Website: home-depot
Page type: payment
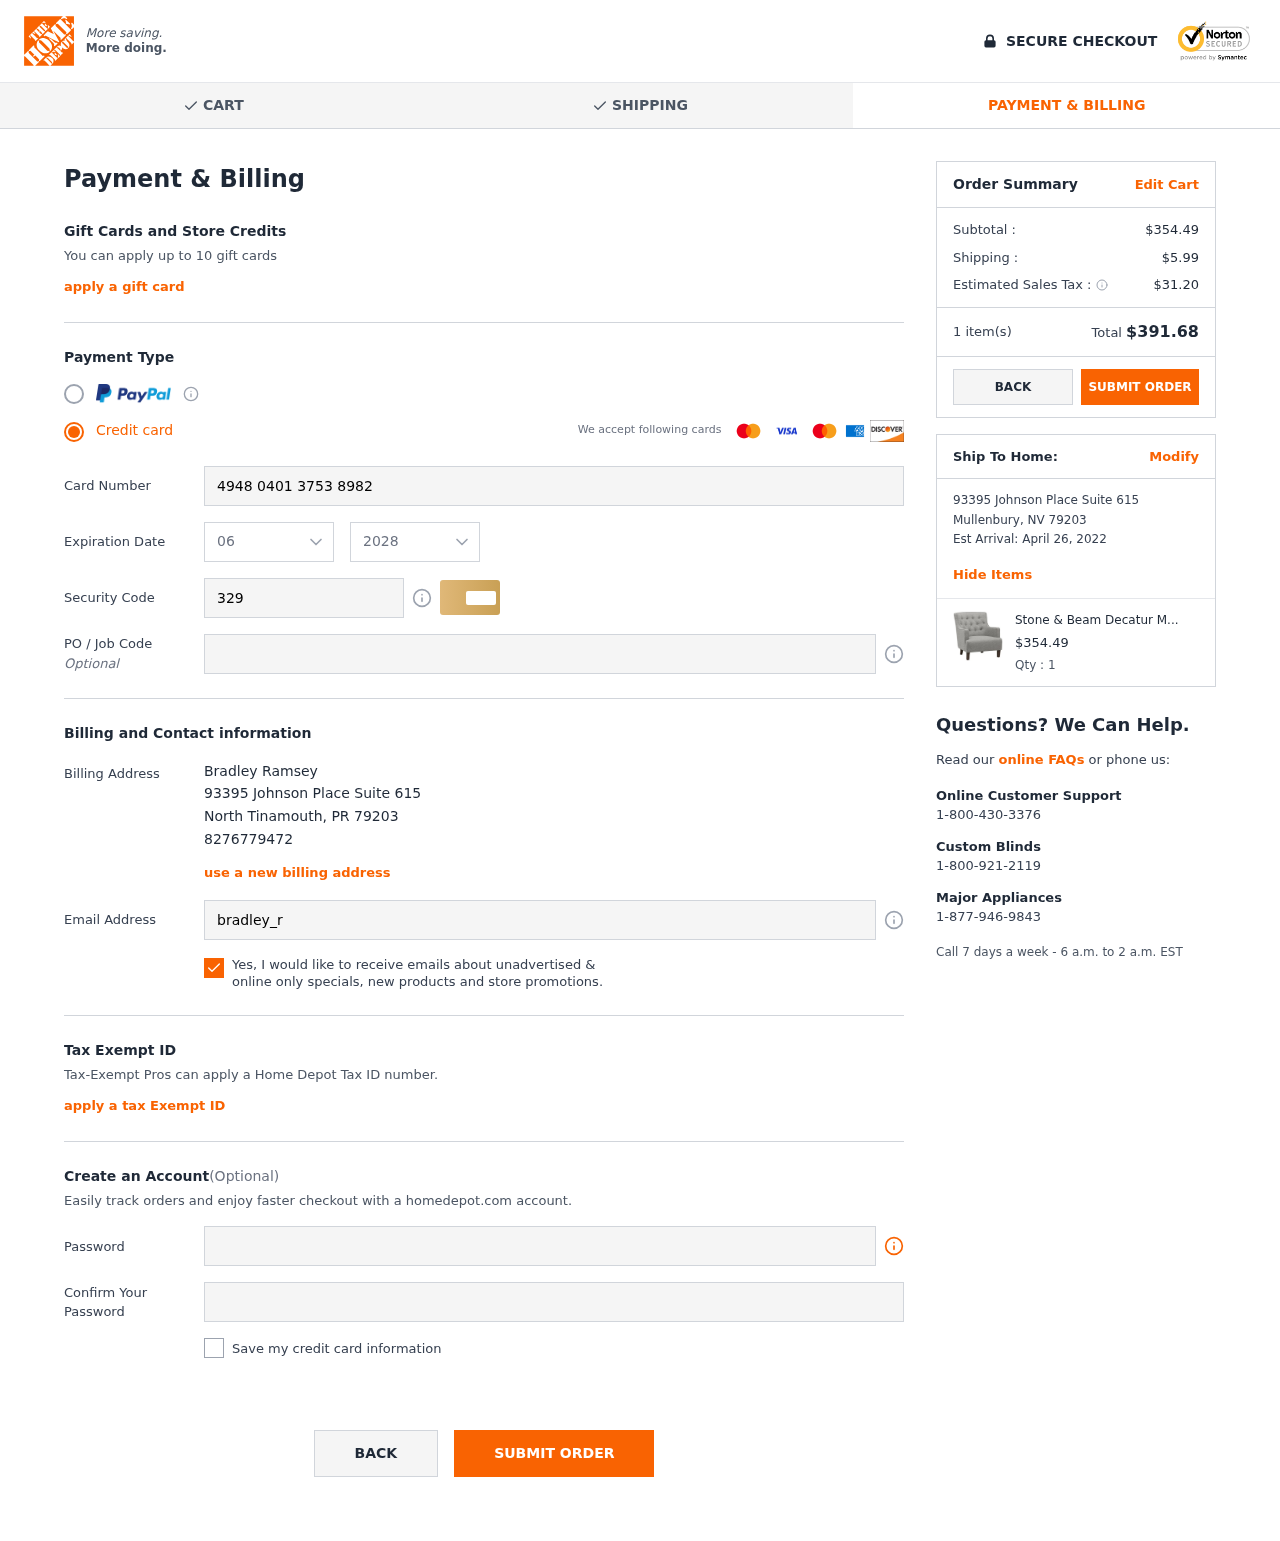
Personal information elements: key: PII_CARD_CVV
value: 329
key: PII_CARD_EXPIRY_MONTH
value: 06
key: PII_CARD_EXPIRY_YEAR
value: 28
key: PII_CARD_NUMBER
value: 4948 0401 3753 8982
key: PII_CITY
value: North Tinamouth
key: PII_CITY2
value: Mullenbury
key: PII_EMAIL
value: bradley_ramsey@hotmail.com
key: PII_FULLNAME
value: Bradley Ramsey
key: PII_PHONE
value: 8276779472
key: PII_POSTCODE
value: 79203
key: PII_POSTCODE2
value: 79203
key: PII_STATE_ABBR
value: PR
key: PII_STATE_ABBR2
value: NV
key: PII_STREET
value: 93395 Johnson Place Suite 615
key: PII_STREET2
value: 93395 Johnson Place Suite 615
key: PII_POSTCODE_FULL
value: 79203
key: PII_POSTCODE_NUMERIC
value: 79203
Product elements: key: PRODUCT1_NAME
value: Stone & Beam Decatur Modern Tufted Accent Chair
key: PRODUCT1_PRICE
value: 354.49
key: PRODUCT1_QUANTITY
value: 1
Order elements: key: ORDER_SUBTOTAL
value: $354.49
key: ORDER_SHIPPING_COST
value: $5.99
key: ORDER_TAX
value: $31.20
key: ORDER_NUM_ITEMS
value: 1 item(s)
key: ORDER_TOTAL
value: $391.68
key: ORDER_DELIVERY_DATE
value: April 26, 2022